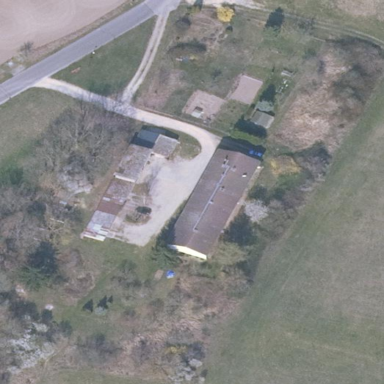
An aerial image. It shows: Farmyard area.